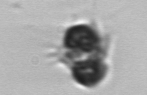
Label: Mesodinium